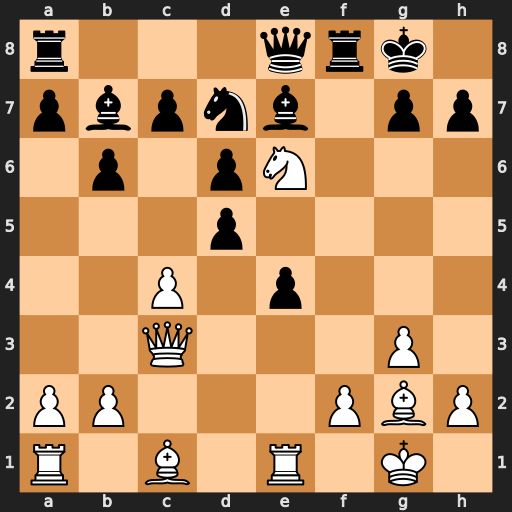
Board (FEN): r3qrk1/pbpnb1pp/1p1pN3/3p4/2P1p3/2Q3P1/PP3PBP/R1B1R1K1
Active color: w
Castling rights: -
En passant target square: -
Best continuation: Qxg7#